Question: This how I get the output:

I have checked many blogs but still not able to find it.
jrxml:
'''
<textField isStretchWithOverflow="true">
<reportElement style="Table_TH" x="2" y="25" width="552" height="19" isRemoveLineWhenBlank="true" backcolor="#FFFFFF"/>
<textElement textAlignment="Left" verticalAlignment="Top">
<font fontName="Poppins" size="11" isBold="false"/>
<paragraph lineSpacing="Single" firstLineIndent="30"/>
</textElement>
<textFieldExpression><![CDATA[$F{text}]]></textFieldExpression>
</textField>
'''
I tried to use '<frame>' but still not working
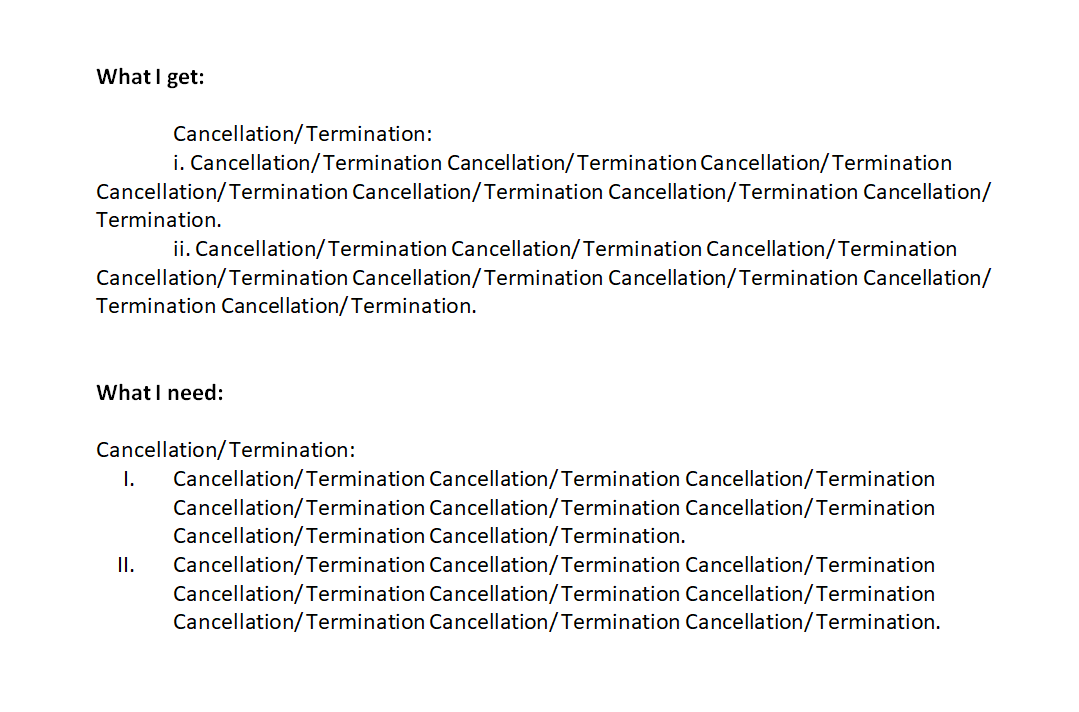
Answer: You have to set the property 'firstLineIndent' to 0, And put 'I.' and 'II.' in separate 'textField'.